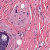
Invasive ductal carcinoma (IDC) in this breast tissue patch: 1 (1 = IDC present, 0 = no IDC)